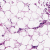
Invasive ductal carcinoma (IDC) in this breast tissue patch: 0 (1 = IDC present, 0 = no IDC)